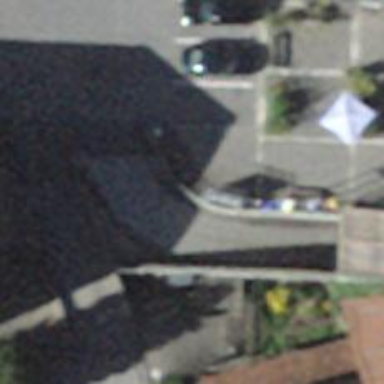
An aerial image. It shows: Parking area.